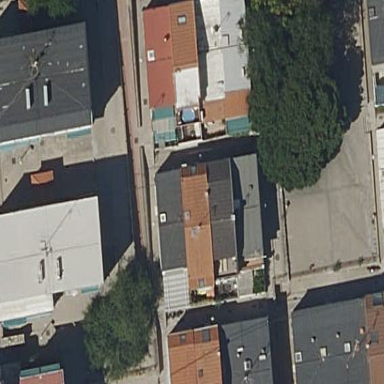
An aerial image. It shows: Terrace building.